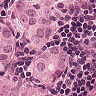
Metastatic tissue present: yes